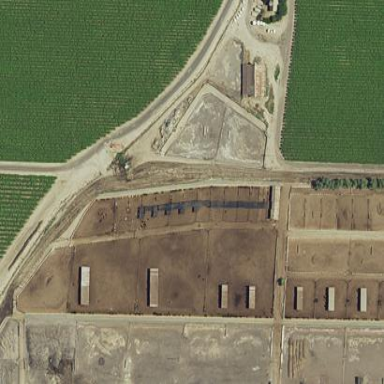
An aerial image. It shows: Farmyard area.